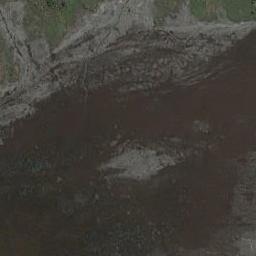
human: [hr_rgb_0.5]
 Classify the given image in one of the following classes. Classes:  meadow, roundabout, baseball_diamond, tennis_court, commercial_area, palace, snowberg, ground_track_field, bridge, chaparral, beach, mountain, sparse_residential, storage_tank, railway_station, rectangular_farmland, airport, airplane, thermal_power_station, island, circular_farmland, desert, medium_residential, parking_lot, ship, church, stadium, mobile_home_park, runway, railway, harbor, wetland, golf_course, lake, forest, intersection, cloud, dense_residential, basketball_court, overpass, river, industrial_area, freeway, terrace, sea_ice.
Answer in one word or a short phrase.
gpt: wetland